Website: home-depot
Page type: account-selection
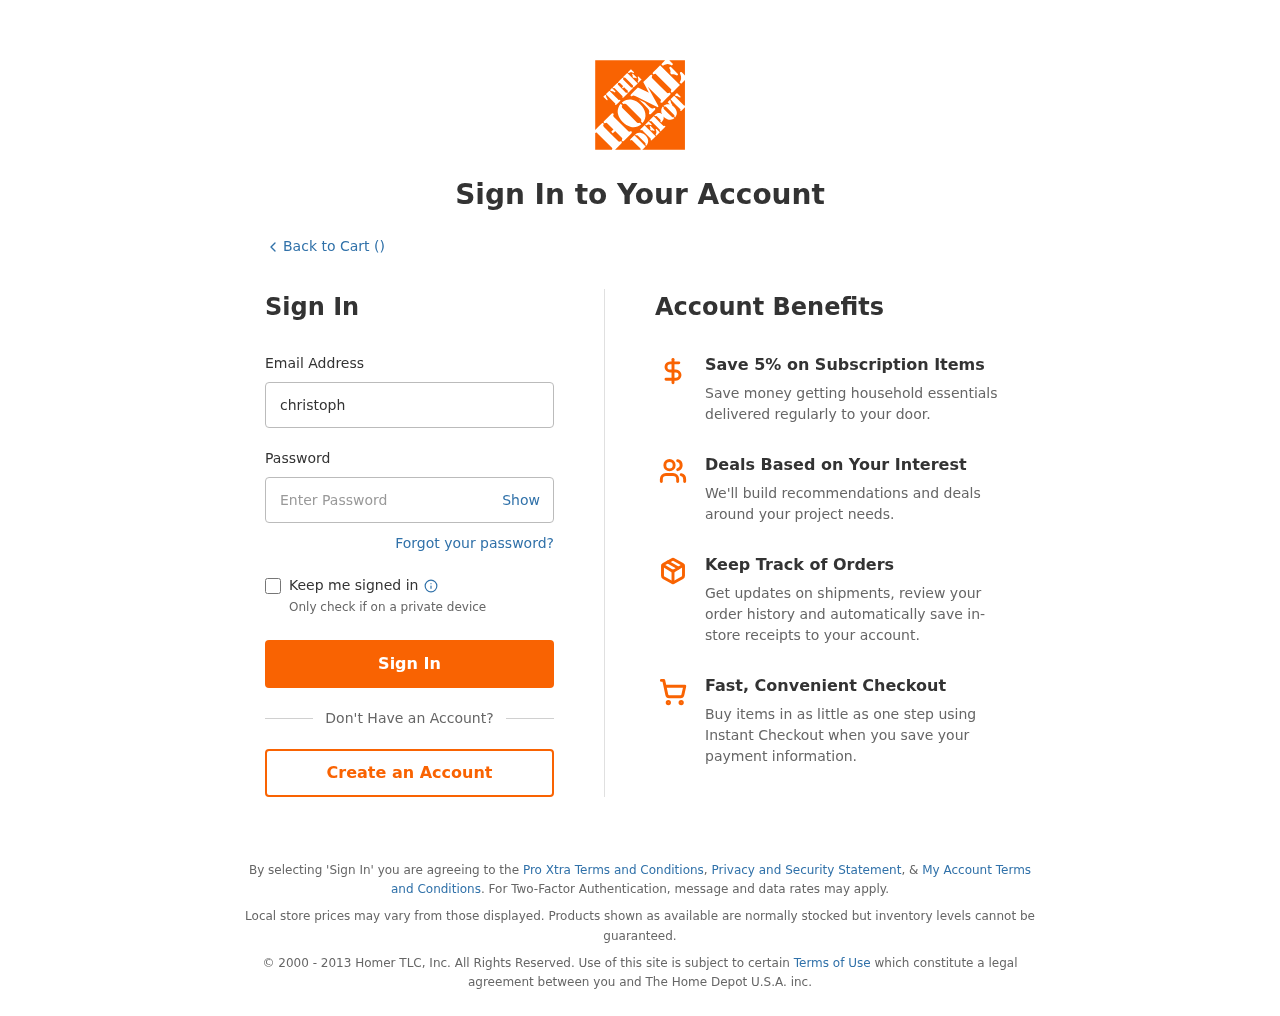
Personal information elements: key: PII_LOGIN_USERNAME
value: christopher5255